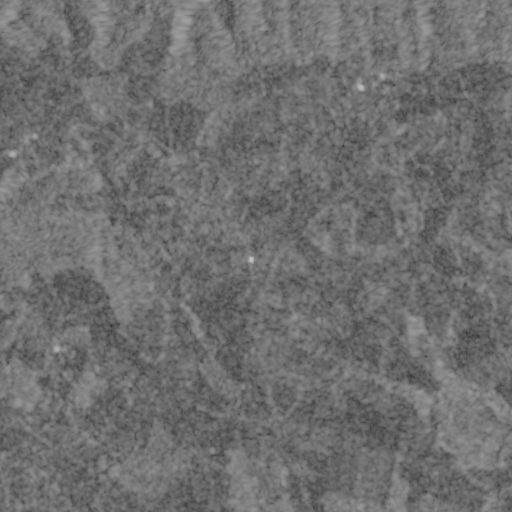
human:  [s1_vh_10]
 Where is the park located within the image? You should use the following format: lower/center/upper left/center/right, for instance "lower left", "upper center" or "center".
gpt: The park is located in the center of the image.
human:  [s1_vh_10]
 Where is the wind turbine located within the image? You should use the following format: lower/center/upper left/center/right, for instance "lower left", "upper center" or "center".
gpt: The wind turbine is located in the lower center of the image.
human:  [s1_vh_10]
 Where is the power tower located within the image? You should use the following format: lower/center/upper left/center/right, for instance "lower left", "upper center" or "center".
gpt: There is no power tower in the image.

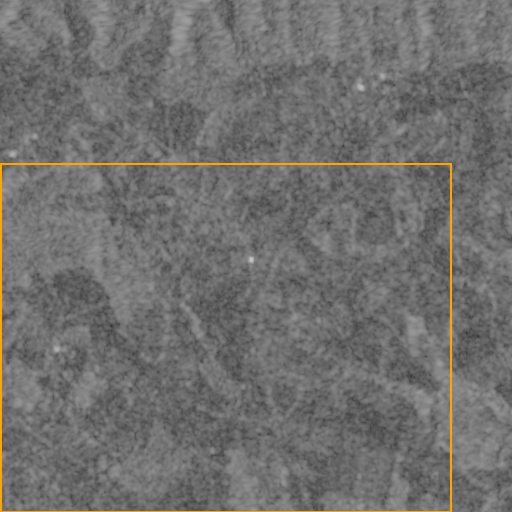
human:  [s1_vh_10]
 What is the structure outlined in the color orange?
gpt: The structure outlined in orange is a crop field.
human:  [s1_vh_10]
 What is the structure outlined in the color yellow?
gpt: There is no yellow outline.